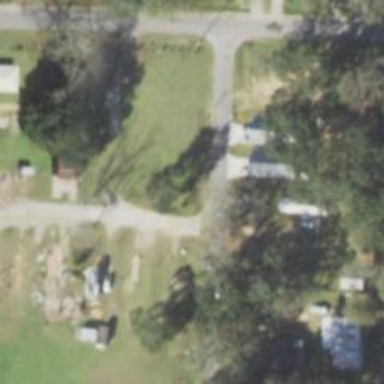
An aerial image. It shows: Residential area designated as trailer park.